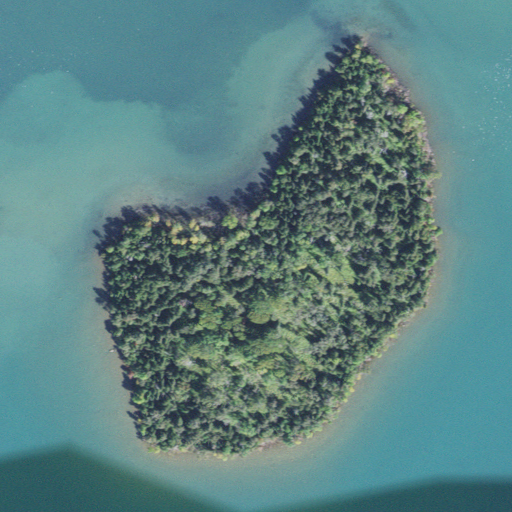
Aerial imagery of island in Michigan named Harris Island containing open water, evergreen forest, woody wetlands, herbaceous wetlands, mixed forest, and barren land